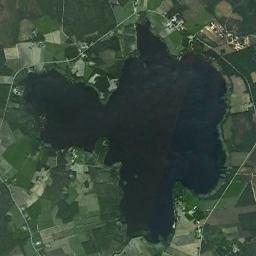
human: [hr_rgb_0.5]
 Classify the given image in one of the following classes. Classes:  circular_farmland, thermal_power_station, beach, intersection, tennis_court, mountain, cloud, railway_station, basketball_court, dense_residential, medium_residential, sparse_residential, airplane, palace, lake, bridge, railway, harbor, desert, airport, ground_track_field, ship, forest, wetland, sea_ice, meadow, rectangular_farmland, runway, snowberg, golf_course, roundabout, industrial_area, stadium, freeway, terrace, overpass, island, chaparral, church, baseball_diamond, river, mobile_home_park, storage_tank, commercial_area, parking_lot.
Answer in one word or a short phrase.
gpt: lake